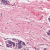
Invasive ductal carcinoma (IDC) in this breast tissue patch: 0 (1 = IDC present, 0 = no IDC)